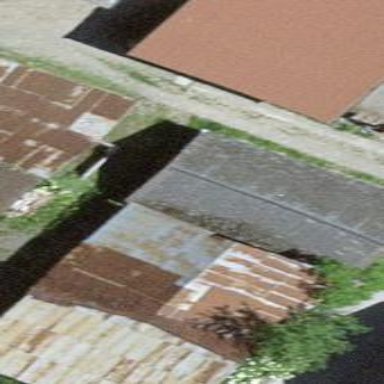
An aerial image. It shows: Simple house.